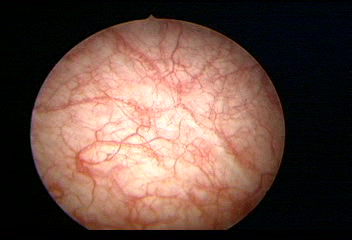
Modality: WLC
Class: Normal mucosa
Bladder cancer association: No